Question: For school (yes, school projects) I need to adapt one C program...
I need to make an array with values from a txt file (that I think it was correctly done).
Now I wanted to print the values, and that's the problem! I tried many ways but I'm always seeing memory adress.
Here's the code:
'''
int* init_dados(char *nome,int *m, int *n, int *iter)
{
FILE *f;
int *p, *q;
int i, j,k,contador=0,lixo=0,aux=0,flag=0;
f=fopen(nome, "r");
if(!f)
{
printf("Erro no acesso ao ficheiro dos dados
");
exit(1);
}
fscanf(f, " %d %d", m,n);
p = malloc(sizeof(int)*(*m)*(*n));
if(!p)
{
printf("Erro na alocacao de memoria
");
exit(1);
}
q=p;
for (i = 0; i < *m; i++)
{
for (j = 0; j<*n; j++)
{
//se ainda nao leu nada
if (flag == 0)
{
for (contador = 0; contador < *n; contador++)
{
fscanf(f, "%d", &lixo);
}
flag = 1;
break;
}
if (flag == 1)
{
fscanf(f, " %d", &k);
break;
}
for (contador = 0; contador < k; contador++)
{
fscanf(f, " %d", q++);
}
}
}
//PRINTING CODE
for (i = 0; i < *m; i++)
{
printf("
");
for (j = 0; j < *n; j++)
{
printf("%d ", &q[j]);
q++;
}
}
fclose(f);
return p;
}
'''
Waiting for your thoughts, thanks !
EDIT:
@iharob I've changed this:
'''
for (contador = 0; contador < k; contador++)
{
fscanf(f, " %d", q++);
}
'''
and
'''
for (i = 0; i < *m; i++)
{
printf("
");
for (j = 0; j < *n; j++)
{
printf("%d ", p[j]);
p++;
}
}
'''
and still not working
EDIT2:
file:
'''
10 10
1 1 1 1 1 1 1 1 1 1
2
1 8
2
5 6
4
1 2 3 4
1
1
4
1 2 5 8
2
6 10
1
9
4
1 2 3 5
1
8
1
7
'''
print of the result so far:

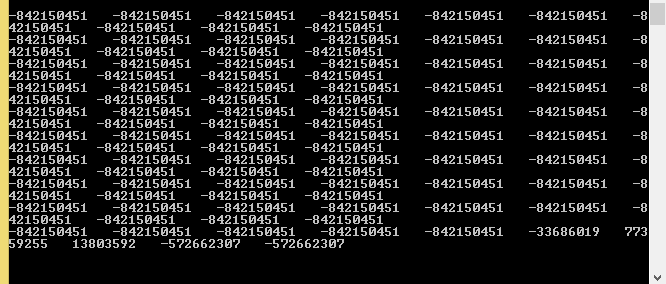
Answer: This is wrong
'''
printf("%d ", &q[i]);
'''
change it to 'p[i]' instead of '&q[i]'
'''
printf("%d ", p[i]);
'''
when you reach 'printf("%d ", q[i])' 'q' points to the end of the array, so 'q[0] == q[lengthOfQ]' that is past 'q', you assigned 'q = p;' to keep 'p' pointing to the begining of the array, hence you should use 'p' in 'printf("%d ", q[i]);' instead of 'q'.
I think this code must be what you need
'''
int *init_dados(char *nome,int *m, int *n, int *iter)
{
FILE *f;
int *p, *q;
int i, j, k, contador = 0, lixo = 0, flag = 0;
f = fopen(nome, "r");
if (f == NULL)
{
printf("Erro no acesso ao ficheiro dos dados
");
exit(1);
}
fscanf(f, " %d %d", m, n);
p = malloc(sizeof(int) * *m * *n);
if (p == NULL)
{
fclose(f);
printf("Erro na alocacao de memoria
");
exit(1);
}
q = p;
for (i = 0; i < *m; i++)
{
for (j = 0 ; j <* n ; j++)
{
//se ainda nao leu nada
if (flag == 0)
{
for (contador = 0 ; contador < *n ; contador++)
fscanf(f, "%d", &lixo);
printf("----
");
flag = 1;
break;
}
else if (flag == 1)
{
fscanf(f, " %d", &k);
flag = 2;
break;
}
else if (flag == 2)
{
for (contador = 0 ; contador < k ; contador++)
fscanf(f, " %d", q++);
}
flag = 1;
}
}
}
//PRINTING CODE
for (i = 0; i < *m; i++)
{
for (j = 0; j < *n; j++)
printf("%d ", p[j]);
printf("
");
}
fclose(f);
return p;
}
'''